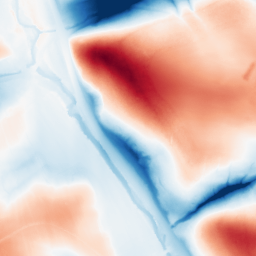
Category: classical
Decomposition family: gaussian_anisotropic
Decomposition parameters: sigma_x: 2
sigma_y: 50
Upsampling method: bicubic_16x
Upsampling parameters: scale: 16
Upsampling scale: 16